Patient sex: M
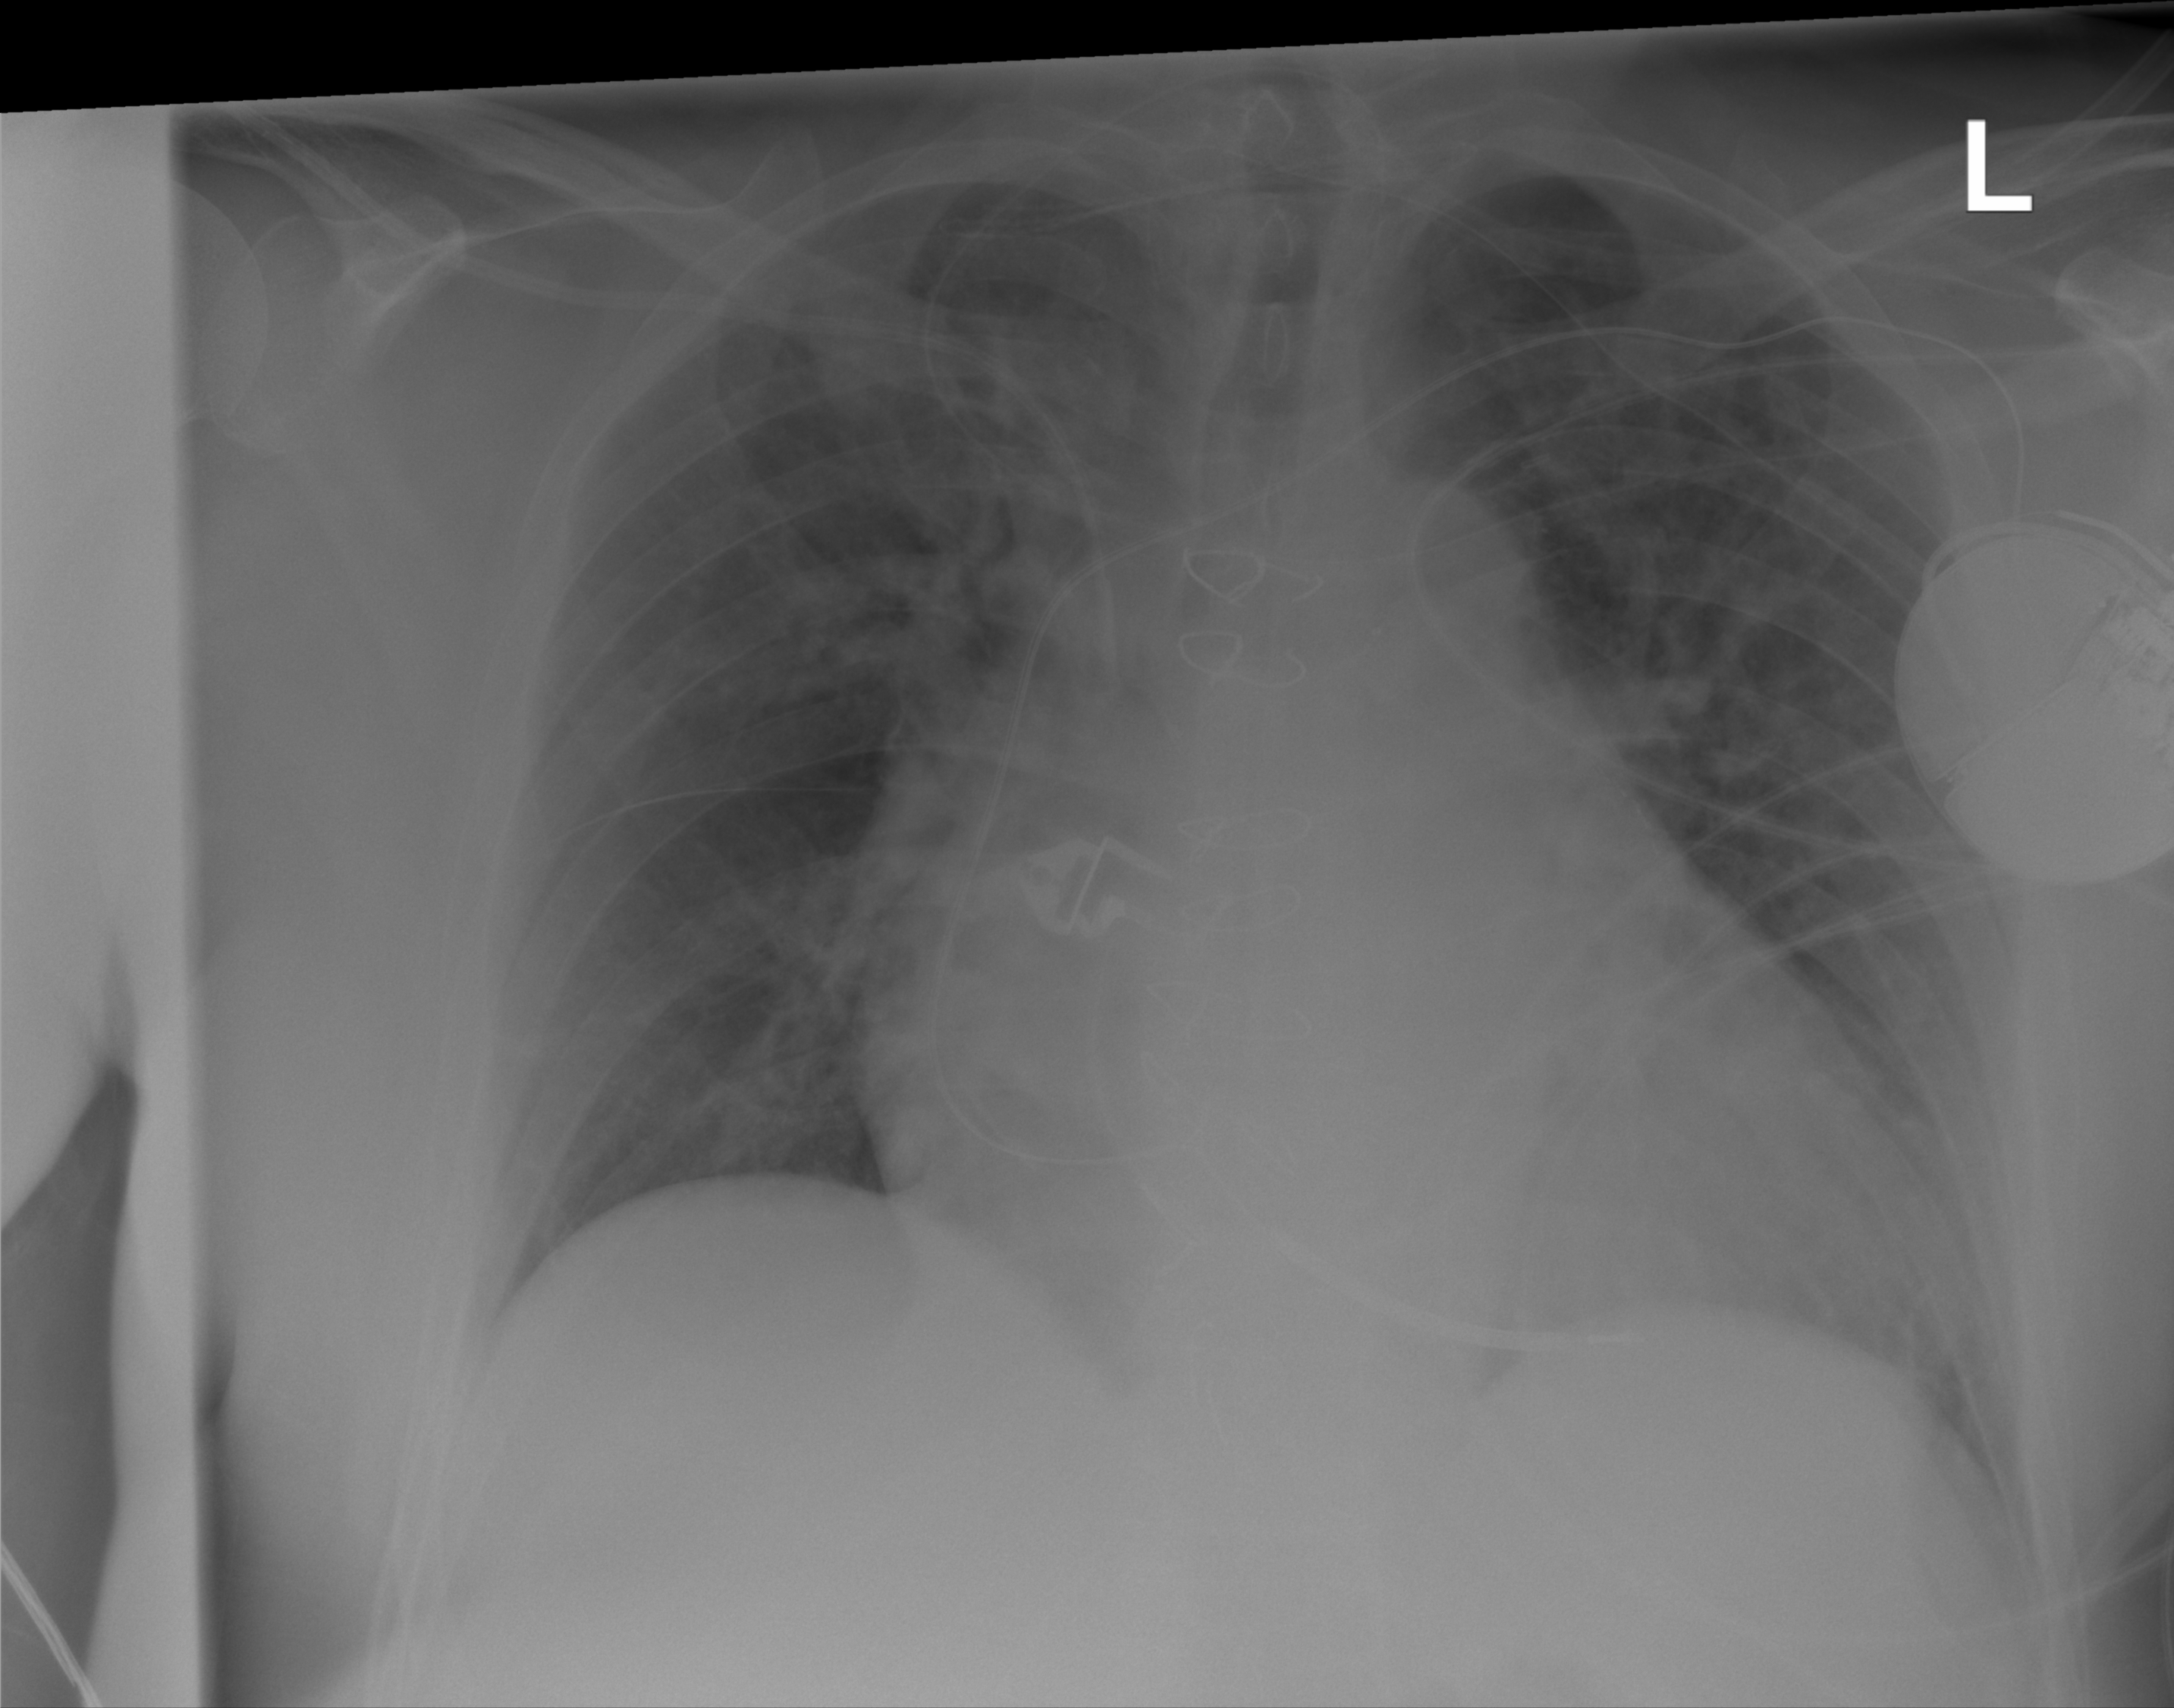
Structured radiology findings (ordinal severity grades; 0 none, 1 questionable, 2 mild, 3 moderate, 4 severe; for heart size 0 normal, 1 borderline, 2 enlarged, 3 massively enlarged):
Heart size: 2
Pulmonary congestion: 2
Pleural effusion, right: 0
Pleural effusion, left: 0
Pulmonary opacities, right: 2
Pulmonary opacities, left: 2
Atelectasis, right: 0
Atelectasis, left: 0